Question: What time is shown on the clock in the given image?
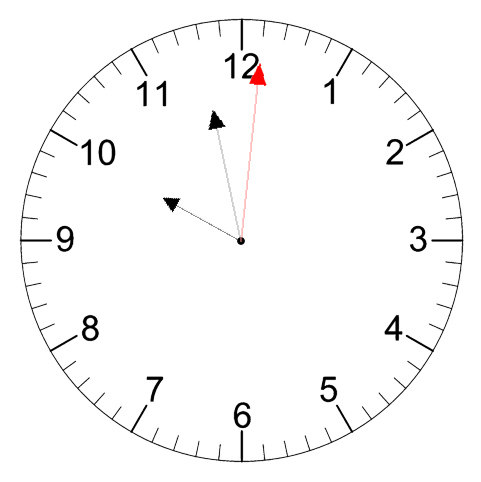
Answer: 09:58:01